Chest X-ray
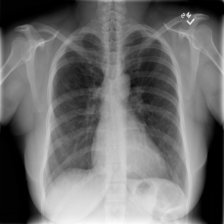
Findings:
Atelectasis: negative
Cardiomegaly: negative
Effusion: negative
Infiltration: negative
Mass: negative
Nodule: positive
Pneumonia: negative
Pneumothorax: negative
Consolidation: negative
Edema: negative
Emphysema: negative
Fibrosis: negative
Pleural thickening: negative
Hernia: negative